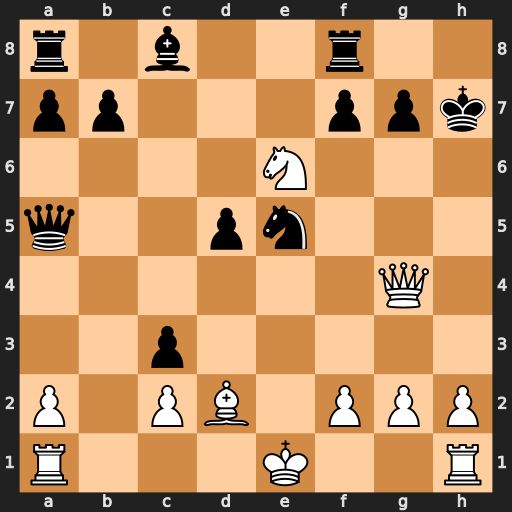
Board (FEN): r1b2r2/pp3ppk/4N3/q2pn3/6Q1/2p5/P1PB1PPP/R3K2R
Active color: w
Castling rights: KQ
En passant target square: -
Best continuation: Qxg7#